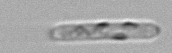
Label: Cerataulina_pelagica